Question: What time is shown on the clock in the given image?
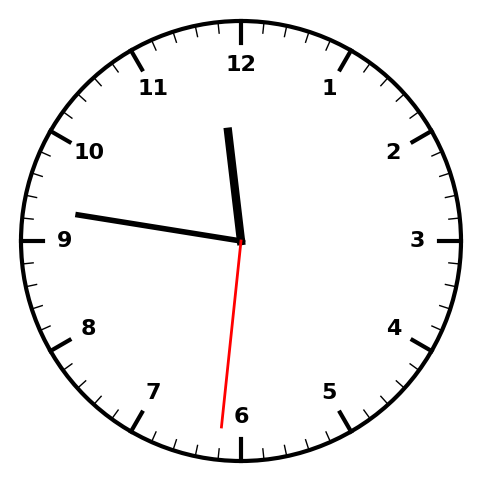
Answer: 11:46:31